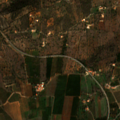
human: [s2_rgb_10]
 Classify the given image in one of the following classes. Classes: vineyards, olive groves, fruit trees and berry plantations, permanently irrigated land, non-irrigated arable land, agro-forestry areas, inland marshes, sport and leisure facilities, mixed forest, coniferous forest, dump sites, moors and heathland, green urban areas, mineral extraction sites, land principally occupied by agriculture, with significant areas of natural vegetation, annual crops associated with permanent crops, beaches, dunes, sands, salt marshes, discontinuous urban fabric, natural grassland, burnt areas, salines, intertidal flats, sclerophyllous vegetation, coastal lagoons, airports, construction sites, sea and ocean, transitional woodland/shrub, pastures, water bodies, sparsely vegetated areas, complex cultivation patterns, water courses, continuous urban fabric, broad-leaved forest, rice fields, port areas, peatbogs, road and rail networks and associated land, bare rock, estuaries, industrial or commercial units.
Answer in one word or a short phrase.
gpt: fruit trees and berry plantations, annual crops associated with permanent crops, complex cultivation patterns